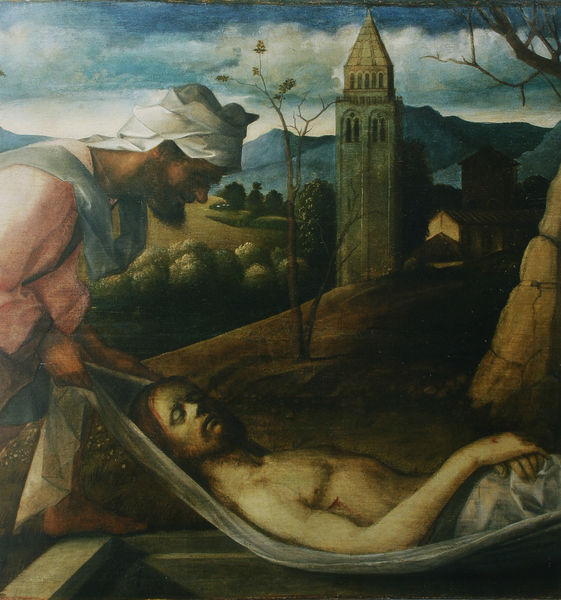
Titel: Grablegung Christi
(Ausschnitt)
Künstler: Vittore Belliniano
Standort: Mossano Vicentino
Institution: Collezione Camerini
Schlagwörter: baum, berg, blau, blätter, dunkel, gemälde, himmel, mann, nackt, schatten, weiß, wolken, wunde, bäume, gelb, grün, kirchturm, landschaft, menschen, äste, abend, braun, brust, fenster, grau, hell, hintergrund, licht, männer, nacht, profil, rot, tuch, wiese, bart, arm, blass, bärtig, gesicht, leiche, stein, tod, tof, tot, toter, tragen, hände, öl, erde, horizont, hügel, natur, strauch, büsche, kirche, sträucher, gewand, decke, gebeugt, höhle, renaissance, rosa, wald, turm, bewölkt, liegen, italien, last, trage, berge, fels, gebirge, hecke, grube, treppe, gefaltet, kopftuch, detail, stufen, oberkörper, barfuss, orient, leblos, fragment, beerdigung, begräbnis, sarg, leintuch, christus, grab, jesus, jesus christus, kreuzabnahme, leichentuch, leichnam, narbe, schlaff, stigma, stigmata, wunden, wundmale, hilfe, karg, grotte, kapelle, jerusalem, turban, träger, grablegung, christi, fahl, matte, sarkophag, tumba, campanille, grabtuch, seitenwunde, totengräber, turin, tut